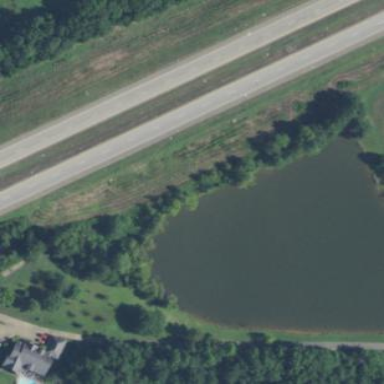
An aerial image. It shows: Pond surrounded by natural water.